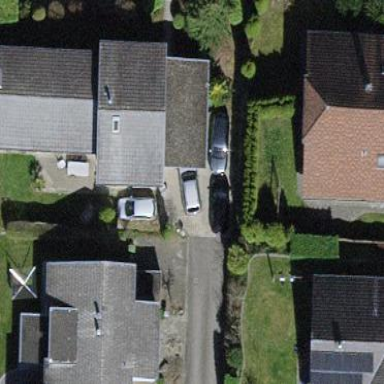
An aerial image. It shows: Building with tile roof.